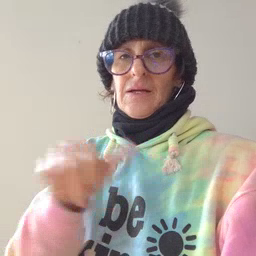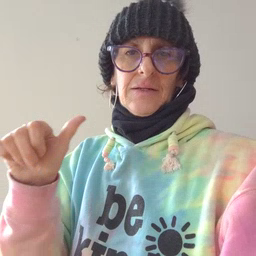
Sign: any